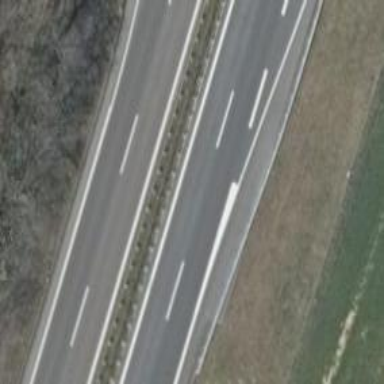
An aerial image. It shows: Asphalt motorway.